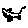
Label: cat